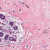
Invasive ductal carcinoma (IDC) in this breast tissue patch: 0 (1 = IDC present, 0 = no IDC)